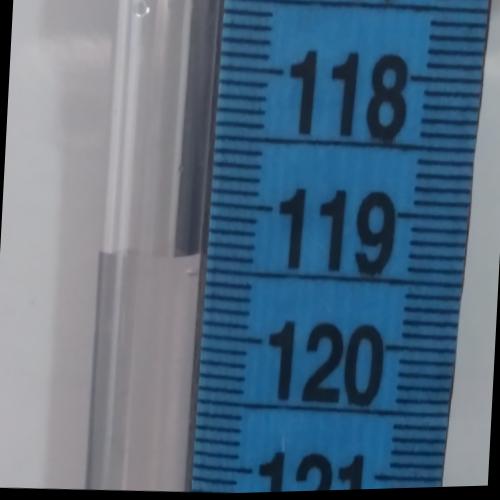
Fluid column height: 119.4 cm